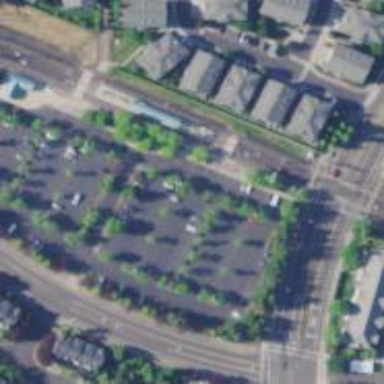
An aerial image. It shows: Parking area with surface parking. It includes park and ride facilities.